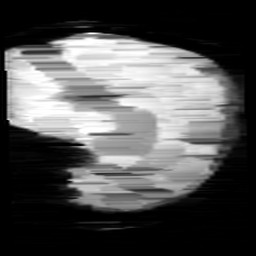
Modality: minIP
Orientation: sagittal
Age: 11
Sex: male
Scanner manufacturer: siemens
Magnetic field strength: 3 T
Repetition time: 0.027 s
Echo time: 0.02 s